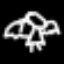
Label: angel